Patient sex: F
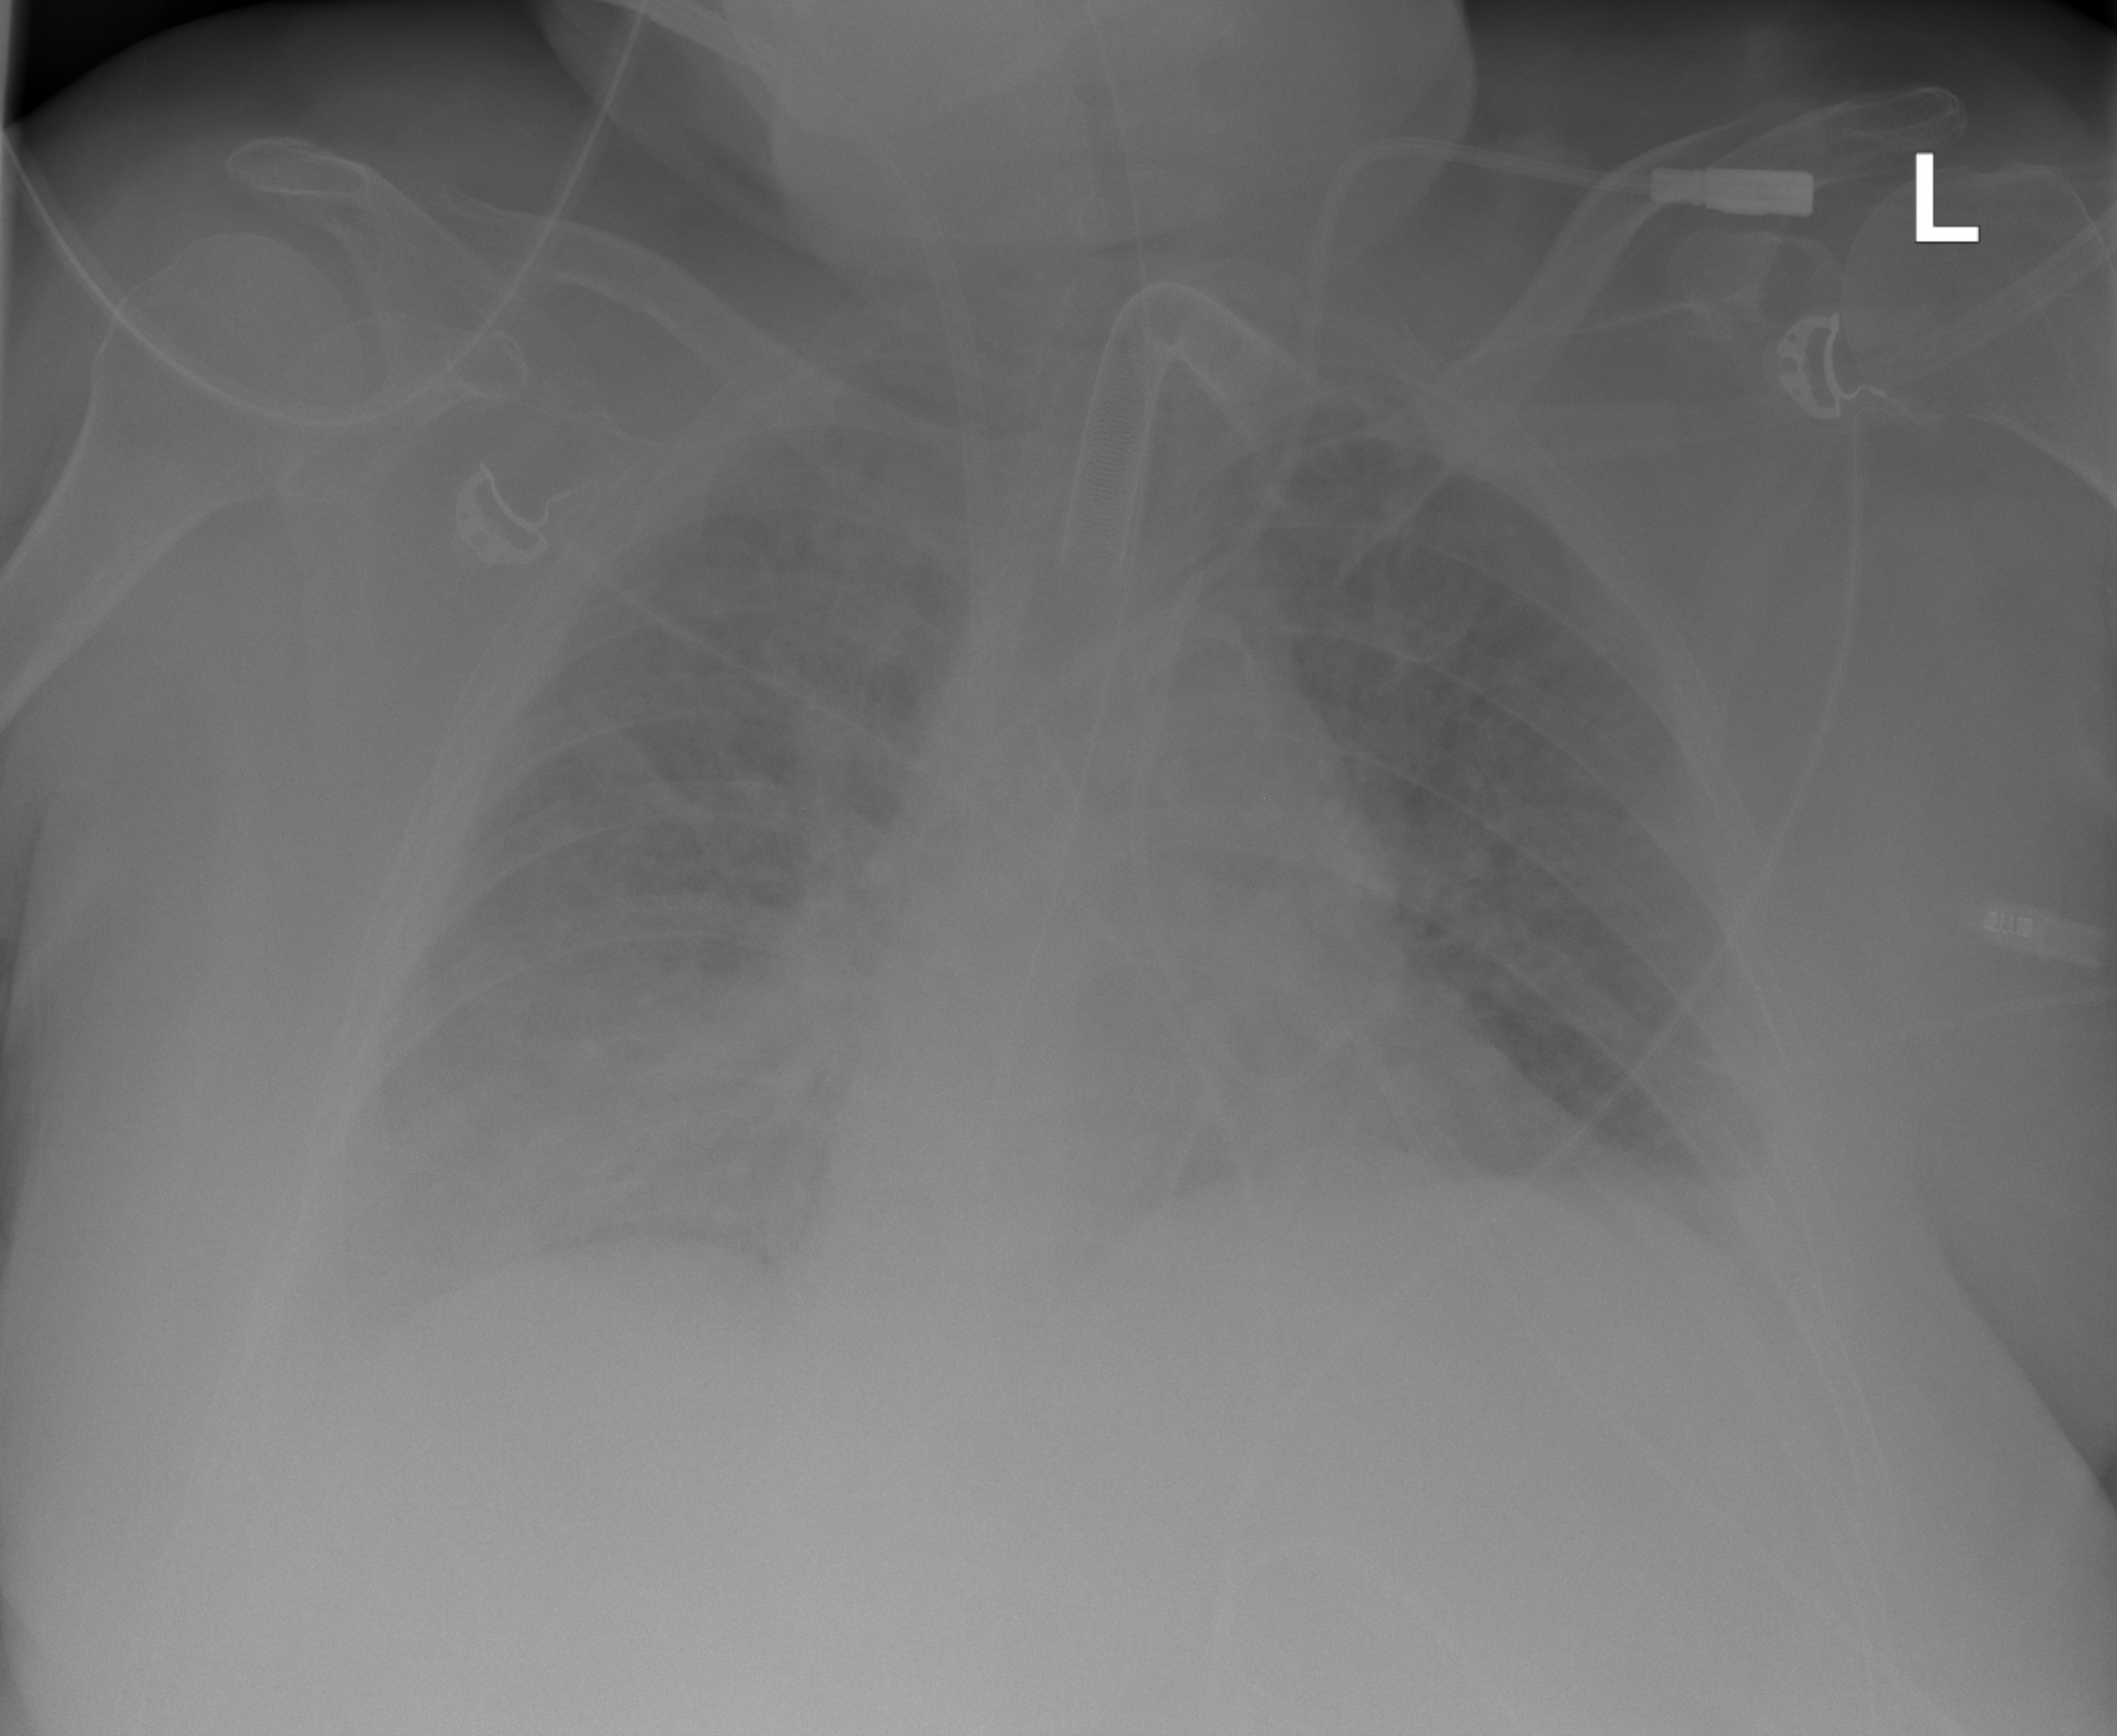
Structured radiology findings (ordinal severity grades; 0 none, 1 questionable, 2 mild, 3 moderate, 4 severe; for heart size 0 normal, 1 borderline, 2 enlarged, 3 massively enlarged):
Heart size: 1
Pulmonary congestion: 3
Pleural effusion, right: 3
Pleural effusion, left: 1
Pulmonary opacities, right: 2
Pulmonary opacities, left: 2
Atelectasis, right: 2
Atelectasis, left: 2